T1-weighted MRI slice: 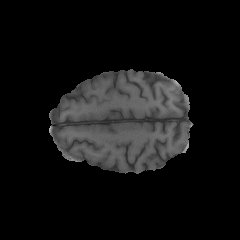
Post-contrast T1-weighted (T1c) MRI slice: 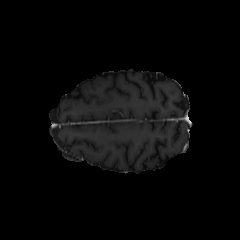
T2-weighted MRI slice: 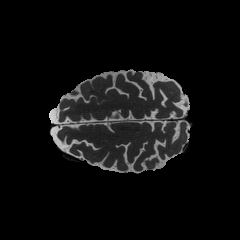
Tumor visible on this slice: no